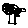
Label: tree